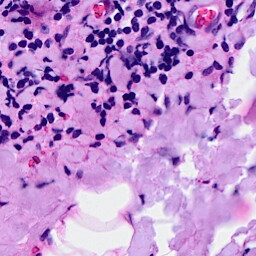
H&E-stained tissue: Breast